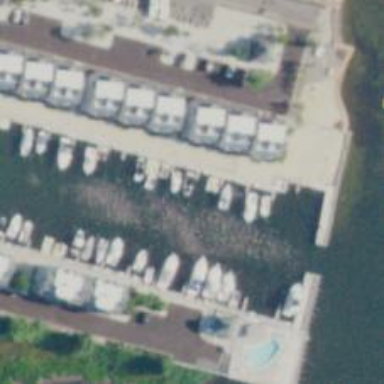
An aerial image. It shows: Dock by the waterway.